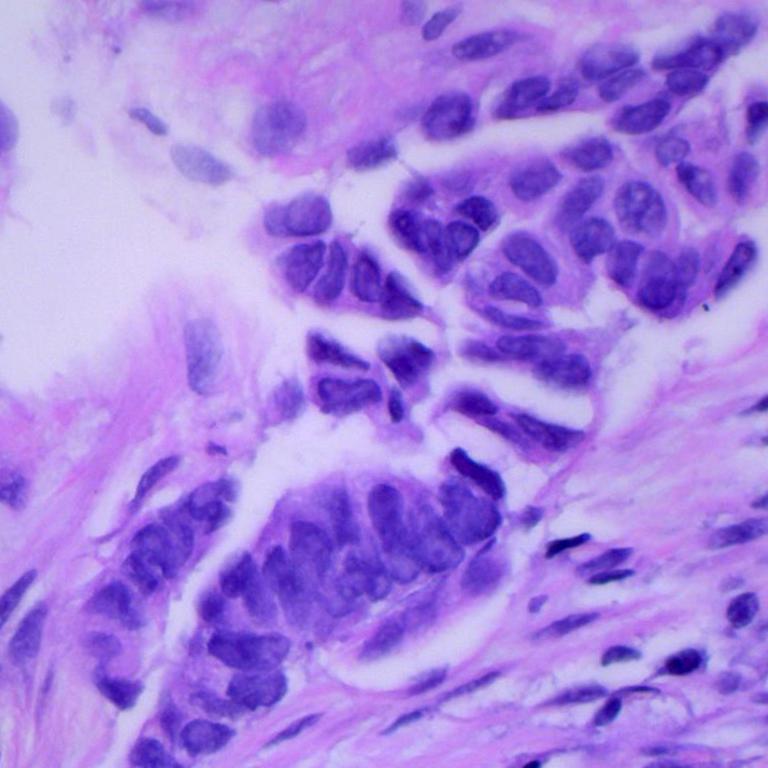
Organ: lung
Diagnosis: adenocarcinomas